Question: I need to return project name if contract has only one project, otherwise return count of project.
'''
Contract, Project, Rev
con1 , prj1 , 5
con1 , prj2 , 20
con2 , prj3 , 30
'''
Likely result:
'''
Contract, Project, Sum of Rev
con1 , 2 , 25
con2 , prj3 , 30
'''
So far I have this:
'''
SELECT Contract, IIF(Count(Project)=1,Project,COUNT(Project)) AS
ProjectCount, SUM(Rev) AS Sum of Rev
FROM Table1
GROUP BY Contract
'''

I have also tried replace Project with VLOOKUP function, but it was only just as text, not calculated.
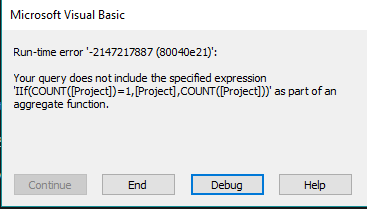
Answer: Try this:
'''
SELECT Contract,
IIF(Count(Project) = 1, MAX(Project), COUNT(Project)) AS ProjectCount,
SUM(Rev) AS Sum of Rev
FROM Table1
GROUP BY Contract ;
'''
If you have only one project, then the maximum value the name of the project.
You may need to convert 'MAX(Project)' to a string. The standard syntax would be: 'CAST(MAX(Project) as VARCHAR(32))'. However, that syntax might be different in the database you are using.